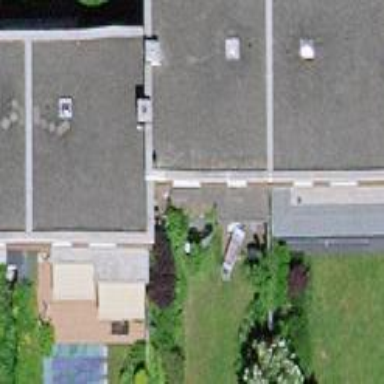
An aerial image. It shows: Residential building.